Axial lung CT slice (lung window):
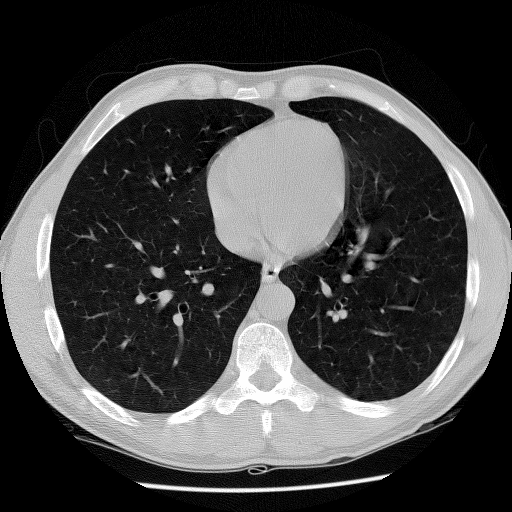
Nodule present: no